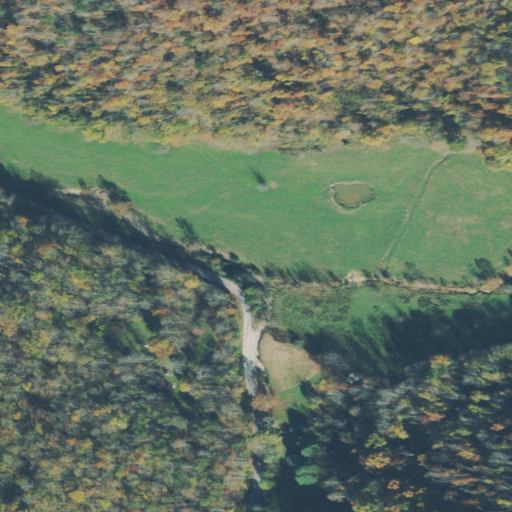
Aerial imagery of valley in Tennessee named Ike Hollow containing deciduous forest, pasture, open development, and mixed forest